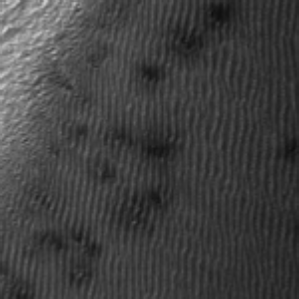
Label: frost